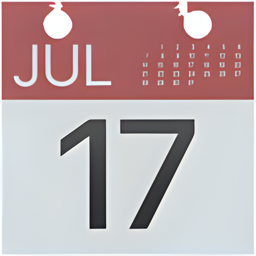
Name: calendar
Emoji: 📅
Group: Objects
Sub-group: office